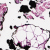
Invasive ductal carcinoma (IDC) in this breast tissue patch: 0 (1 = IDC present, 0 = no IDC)